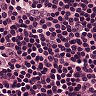
Metastatic tissue present: no